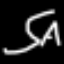
Label: squiggle